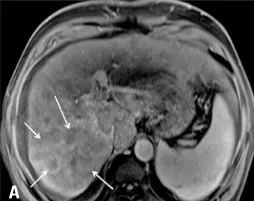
Upper abdomen magnetic resonance, T1-weighted with fat saturation after contrast, in arterial phase, axial section. (A) Expansive formation compatible with infiltrative hepatocellular carcinoma involving most of the right lobe, associated to several satellite lesions (white arrows).
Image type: radiology (mri)